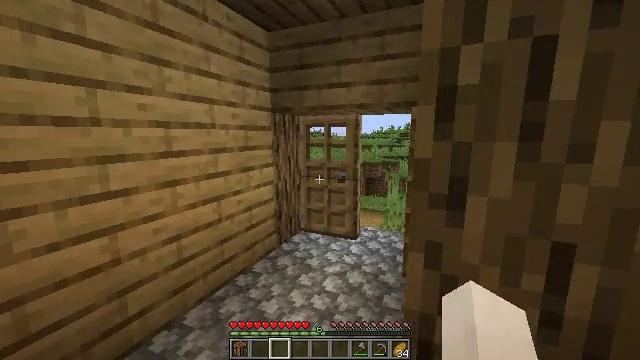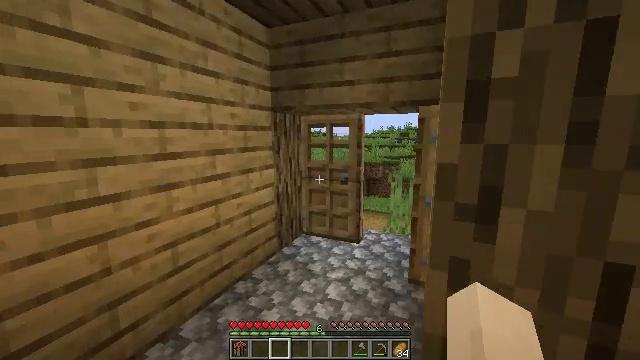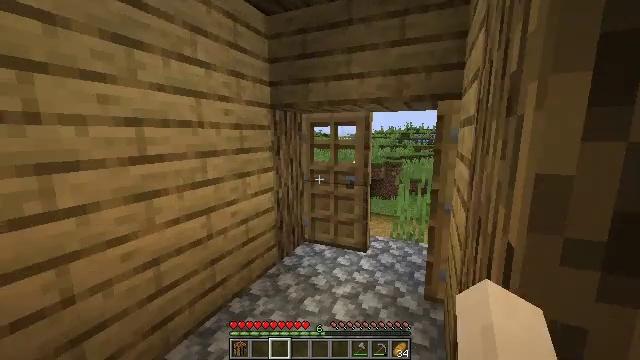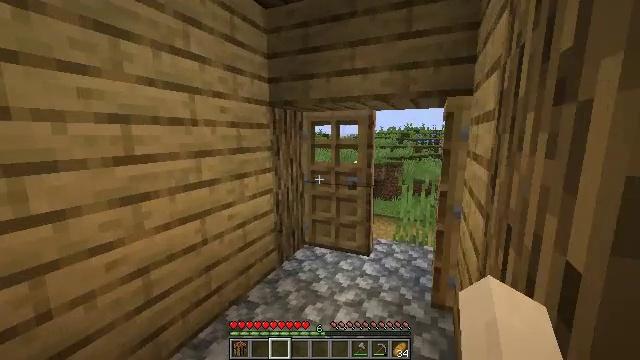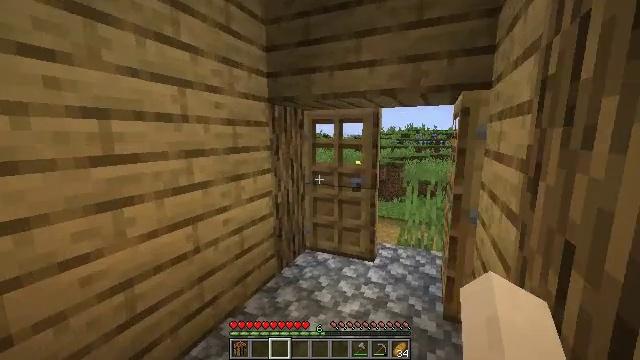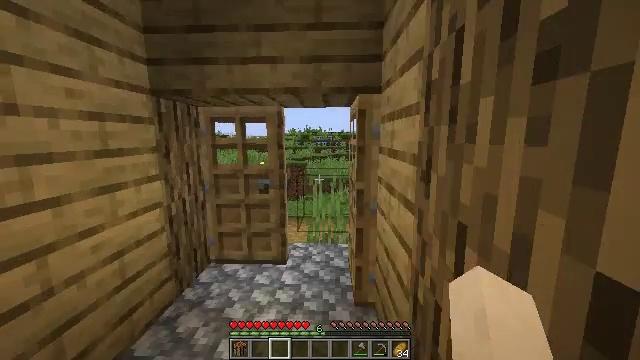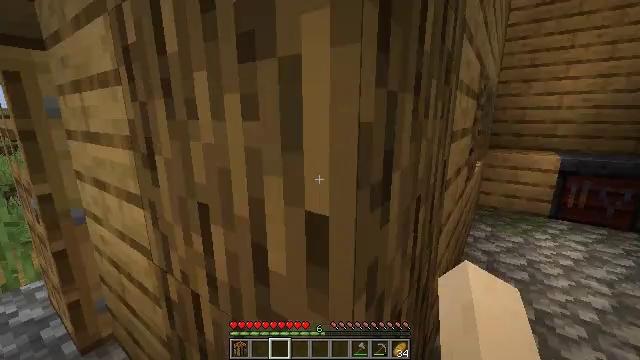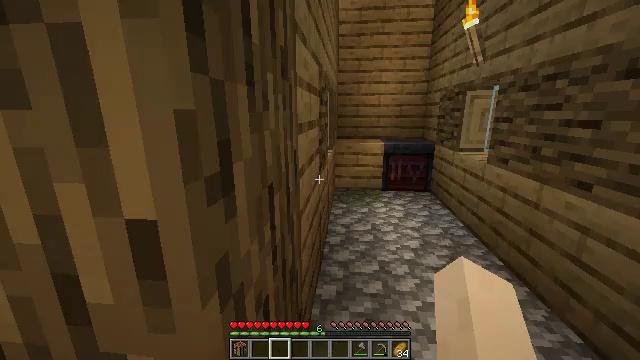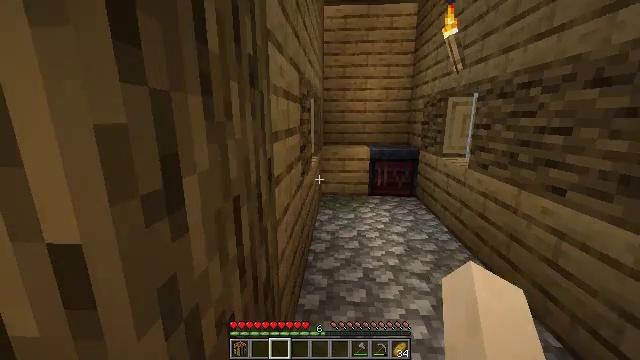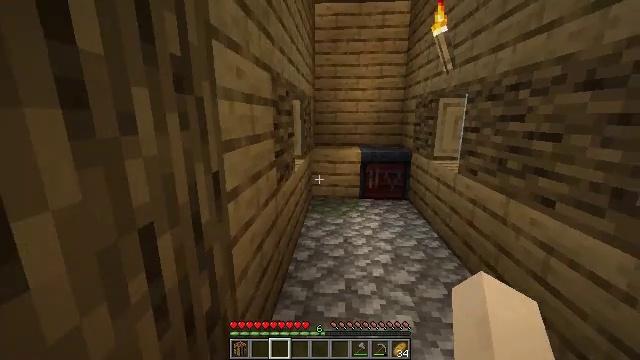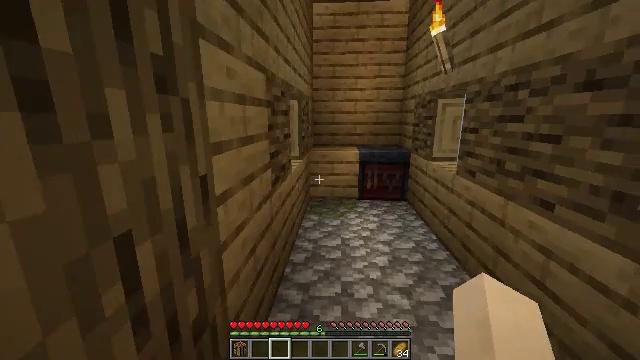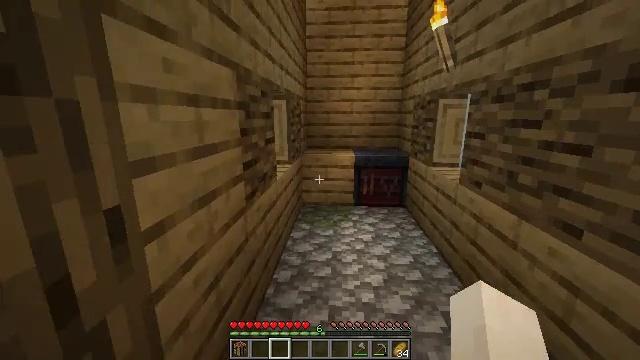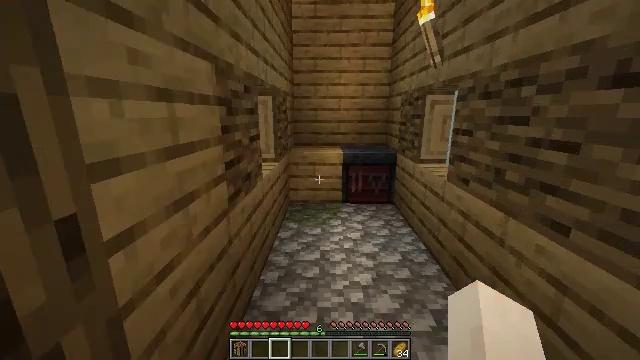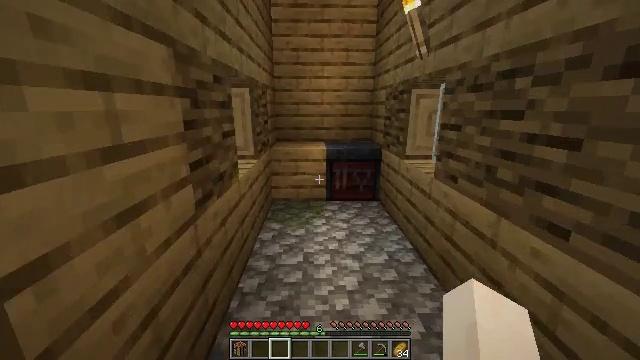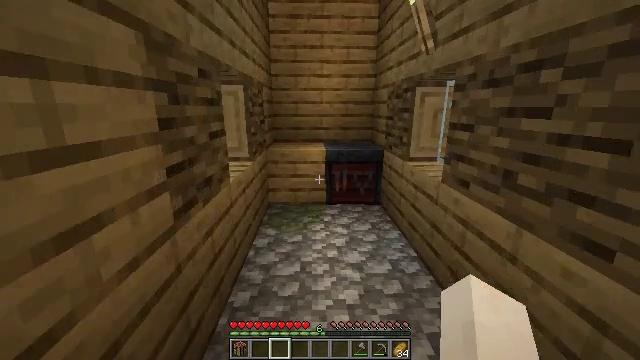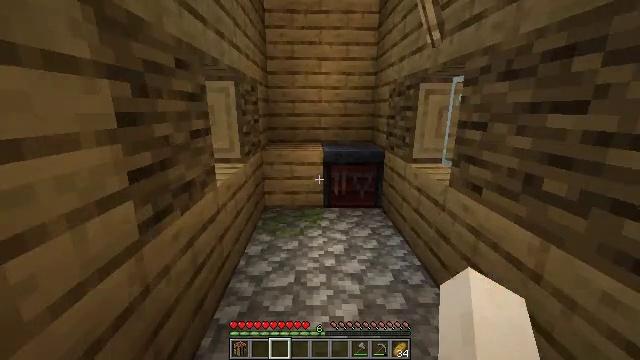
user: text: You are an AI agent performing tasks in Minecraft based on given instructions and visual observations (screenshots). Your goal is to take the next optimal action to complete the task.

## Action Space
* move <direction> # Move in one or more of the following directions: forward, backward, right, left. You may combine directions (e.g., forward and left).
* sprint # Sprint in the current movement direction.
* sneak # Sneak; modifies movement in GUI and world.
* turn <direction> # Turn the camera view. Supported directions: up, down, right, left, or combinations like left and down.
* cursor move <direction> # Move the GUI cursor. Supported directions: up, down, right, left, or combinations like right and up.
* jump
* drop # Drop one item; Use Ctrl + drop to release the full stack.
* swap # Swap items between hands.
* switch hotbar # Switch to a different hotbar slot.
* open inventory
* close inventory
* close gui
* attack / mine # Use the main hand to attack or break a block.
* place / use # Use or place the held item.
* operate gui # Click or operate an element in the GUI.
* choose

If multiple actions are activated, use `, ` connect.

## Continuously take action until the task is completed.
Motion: motion action
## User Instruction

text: Attack the smithing table to collect it.
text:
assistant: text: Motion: move forward
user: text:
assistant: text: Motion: move forward
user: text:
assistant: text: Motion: move forward
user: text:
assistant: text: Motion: move forward
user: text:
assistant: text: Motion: move forward, turn right
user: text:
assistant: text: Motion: move right, turn right and down
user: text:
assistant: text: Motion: move right, turn right
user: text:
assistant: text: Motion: move forward and move right, turn right and up
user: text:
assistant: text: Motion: move forward and move right
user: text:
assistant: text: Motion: move forward
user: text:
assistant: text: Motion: move forward
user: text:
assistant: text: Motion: move forward, turn right
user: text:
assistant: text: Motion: move forward, turn right and down
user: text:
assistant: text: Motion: move forward
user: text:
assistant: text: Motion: move forward and move right
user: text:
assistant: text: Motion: move forward and move right, turn right and down
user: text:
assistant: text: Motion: move forward and move right
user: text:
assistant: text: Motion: move forward
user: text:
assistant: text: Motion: move forward
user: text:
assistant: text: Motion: move forward
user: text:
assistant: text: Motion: move forward, turn down
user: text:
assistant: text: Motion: move forward, turn left and down
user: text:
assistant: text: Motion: move forward
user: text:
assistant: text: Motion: move forward, turn down
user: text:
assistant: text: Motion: move forward, turn down
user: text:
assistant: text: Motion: move forward
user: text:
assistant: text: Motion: move forward, turn down
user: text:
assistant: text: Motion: move forward, turn down, use / place
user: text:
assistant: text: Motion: move forward, turn down, use / place
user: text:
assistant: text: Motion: turn right, use / place